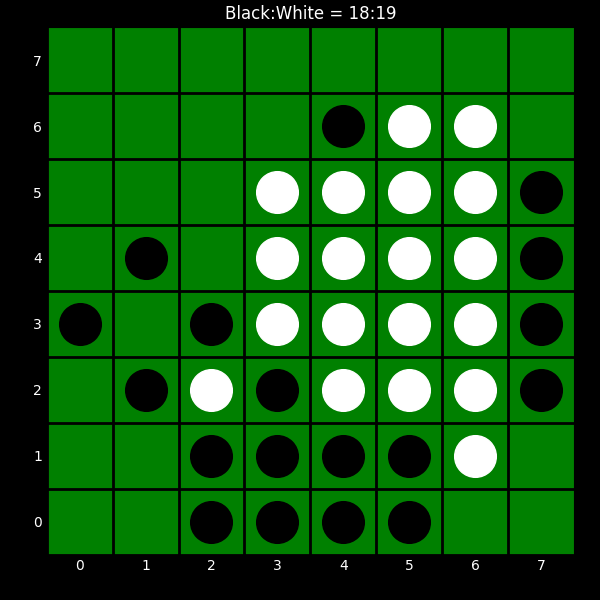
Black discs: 18
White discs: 19